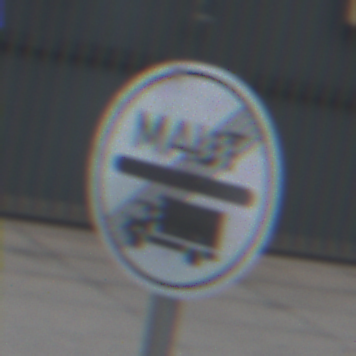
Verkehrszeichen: EndeMautpflicht
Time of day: MorningAfternoon
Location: Outdoor (Urban)
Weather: PartlyCloudy
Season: NotSpecified
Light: Natural